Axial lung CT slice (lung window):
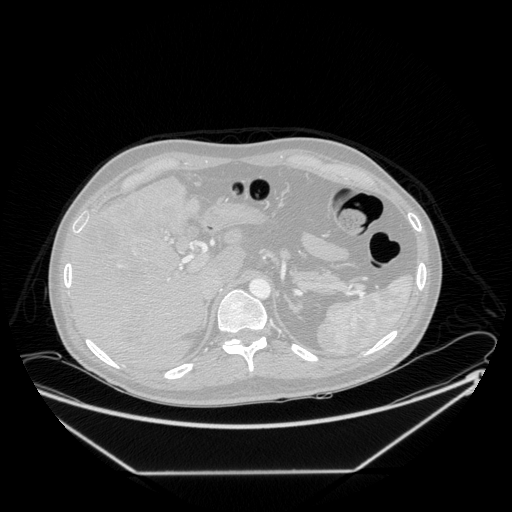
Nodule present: no